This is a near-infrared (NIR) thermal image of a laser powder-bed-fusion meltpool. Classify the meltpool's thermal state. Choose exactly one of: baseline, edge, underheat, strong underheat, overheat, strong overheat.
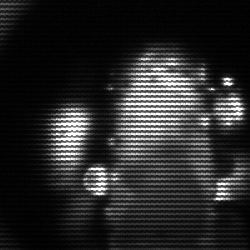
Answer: strong underheat